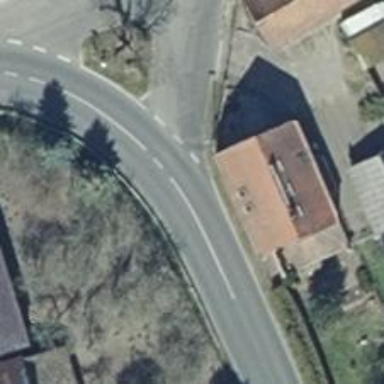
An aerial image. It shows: Residential road with asphalt surface.